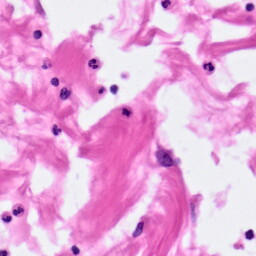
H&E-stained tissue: Pancreatic